Question: I have a div that has menus in it and another for search box. Whenever I type on the search box, the result(s) were underneath the menu div

Btw. I use Metro UI from Sergey Pimenov
This is my code from the main page:
'''
<html>
<head>
<!--metadata-->
<meta charset="utf-8">
<meta name="viewport" content="width=device-width, initial-scale=1.0, maximum-scale=1.0, user-scalable=no">
<meta name="author" content="Jan Adrian Fetizanan, Philippines, Manila">
<!--stylesheets-->
<link href="css/metro-bootstrap.css" rel="stylesheet">
<link href="css/metro-bootstrap-responsive.css" rel="stylesheet">
<link href="js/prettify/prettify.css" rel="stylesheet">
<!--Javascripts-->
<script src="js/jquery/jquery.min.js"></script>
<script src="js/jquery/jquery.widget.min.js"></script>
<script src="js/jquery/jquery.mousewheel.js"></script>
<script src="js/jquery/jquery.dataTables.js"></script>
<script src="js/prettify/prettify.js"></script>
<!-- UI plugin -->
<script src="js/load-metro.js"></script>
<script>
function showResult(str)
{
if (str.length==0)
{
document.getElementById("livesearch").innerHTML="";
document.getElementById("livesearch").style.border="0px";
return;
}
if (window.XMLHttpRequest)
{// code for IE7+, Firefox, Chrome, Opera, Safari
xmlhttp=new XMLHttpRequest();
}
else
{// code for IE6, IE5
xmlhttp=new ActiveXObject("Microsoft.XMLHTTP");
}
xmlhttp.onreadystatechange=function()
{
if (xmlhttp.readyState==4 && xmlhttp.status==200)
{
document.getElementById("livesearch").innerHTML=xmlhttp.responseText;
document.getElementById("livesearch").style.border="1px solid #A5ACB2";
}
}
xmlhttp.open("GET","livesearch.php?q="+str,true);
xmlhttp.send();
}
</script>
<style>
.container {
width: 1040px;
}
</style>
<title>EUG</title>
</head>
<body class="metro">
<div class="container">
<header class="margin20 nrm nlm">
<div class="clearfix">
<a class="place-left">
<h1>TEST</h1>
</a>
<div class="place-right">
<form>
<div class="input-control text size6 margin20 nrm bg-white">
<input type="text" name="q" placeholder="Search..." onkeyup="showResult(this.value)">
<div class="element" id="livesearch"></div>
</div>
</form>
</div>
</div>
<div class="main-menu-wrapper">
<ul class="horizontal-menu nlm">
<li><a href="#">eug</a></li>
<li><a href="#">shipping</a></li>
<li><a href="#">tracking</a></li>
<li><a href="#">freight</a></li>
<li><a href="#">location</a></li>
<li><a href="#">contact</a></li>
<li><a href="#">about</a></li>
</ul>
</div>
</header>
<div class="main-content clearfix">
<div class="grid fluid">
<div style="float: right; ">
<div class="span3">
<div class="panel">
<div class="panel-header bg-lightBlue">
TESTING
</div>
<div class="panel-content">
Lorem Ipsum is simply dummy text of the printing and typesetting industry.
Lorem Ipsum has been the industry's standard dummy text ever since the 1500s,
when an unknown printer took a galley of type and scrambled it to make a type specimen book.
</div>
</div>
</div>
</div>
</div>
</div>
</div>
</body>
'''
This is the code from livesearch.php
'''
<?php
$xmlDoc=new DOMDocument();
$xmlDoc->load("links.xml");
$x=$xmlDoc->getElementsByTagName('link');
//get the q parameter from URL
$q=$_GET["q"];
//lookup all links from the xml file if length of q>0
if (strlen($q)>0)
{
$hint="";
for($i=0; $i<($x->length); $i++)
{
$y=$x->item($i)->getElementsByTagName('title');
$z=$x->item($i)->getElementsByTagName('url');
if ($y->item(0)->nodeType==1)
{
//find a link matching the search text
if (stristr($y->item(0)->childNodes->item(0)->nodeValue,$q))
{
if ($hint=="")
{
$hint="<a href='" .
$z->item(0)->childNodes->item(0)->nodeValue .
"' target='_blank'>" .
$y->item(0)->childNodes->item(0)->nodeValue . "</a>";
}
else
{
$hint=$hint . "<br /><a href='" .
$z->item(0)->childNodes->item(0)->nodeValue .
"' target='_blank'>" .
$y->item(0)->childNodes->item(0)->nodeValue . "</a>";
}
}
}
}
}
// Set output to "no suggestion" if no hint were found
// or to the correct values
if ($hint=="")
{
$response="no suggestion";
}
else
{
$response=$hint;
}
//output the response
echo $response;
?>
'''
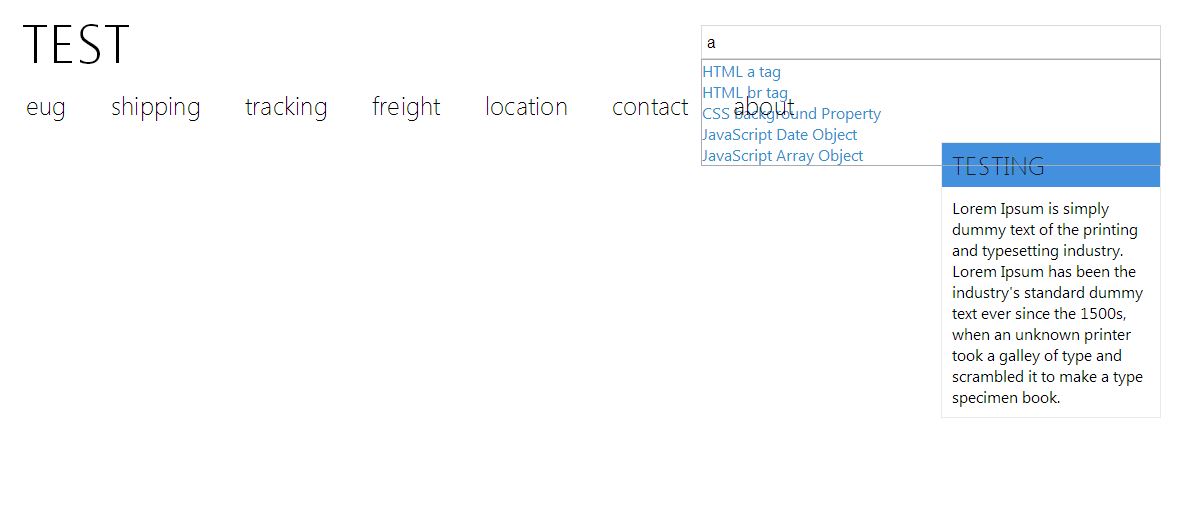
Answer: You can try adding
'document.getElementById("livesearch").style.zIndex="1000";'
<URL>.
set it to 1000 so it's hopefully the topmost element